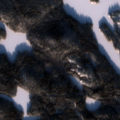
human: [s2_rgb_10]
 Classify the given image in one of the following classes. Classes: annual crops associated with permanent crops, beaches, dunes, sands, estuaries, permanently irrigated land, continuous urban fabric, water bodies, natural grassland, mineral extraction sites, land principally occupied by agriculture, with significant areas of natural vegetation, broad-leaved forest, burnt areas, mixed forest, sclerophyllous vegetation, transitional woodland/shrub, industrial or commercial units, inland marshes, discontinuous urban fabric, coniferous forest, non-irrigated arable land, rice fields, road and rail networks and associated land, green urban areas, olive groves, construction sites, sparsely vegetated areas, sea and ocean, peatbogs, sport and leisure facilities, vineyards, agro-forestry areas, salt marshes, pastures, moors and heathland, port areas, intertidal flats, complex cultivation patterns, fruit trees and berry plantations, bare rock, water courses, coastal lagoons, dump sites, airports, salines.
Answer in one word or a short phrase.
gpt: coniferous forest, mixed forest, water bodies